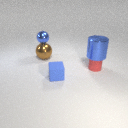
small blue rubber cube in front of large brown metal sphere